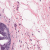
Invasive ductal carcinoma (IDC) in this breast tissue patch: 0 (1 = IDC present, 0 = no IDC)